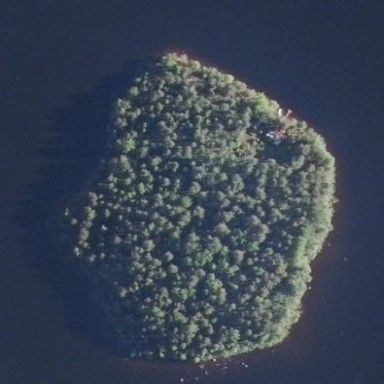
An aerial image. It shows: Islet surrounded by woodland.